Aerial crown-view tile of a tropical tree (Barro Colorado Island, Panama), acquired 20241014:
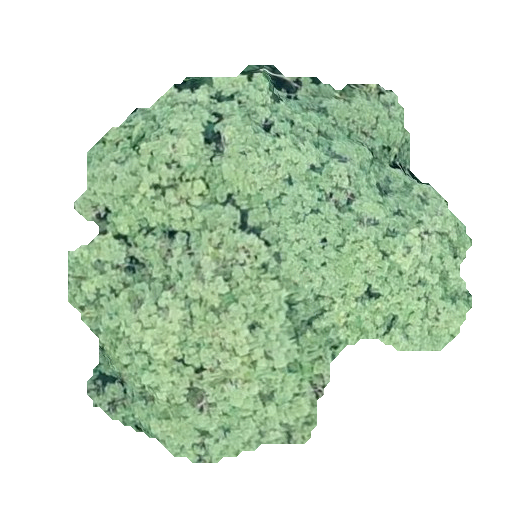
Species: Tabebuia rosea
GBIF accepted scientific name: Tabebuia rosea
Crown area: 174.623 m²